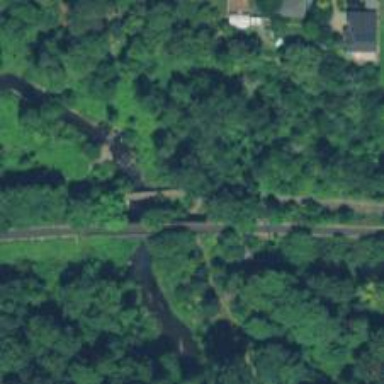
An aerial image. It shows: Path on bridge.